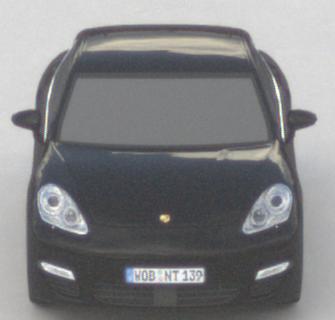
Make: Porsche
Model: Panamera
Detailed model: Panamera (970)
Model produced from: 2010/05
Model produced until: 2013/04
Doors: 5
Color: black
Road condition: dry road
Daytime: morning or afternoon
Contrast: low contrast